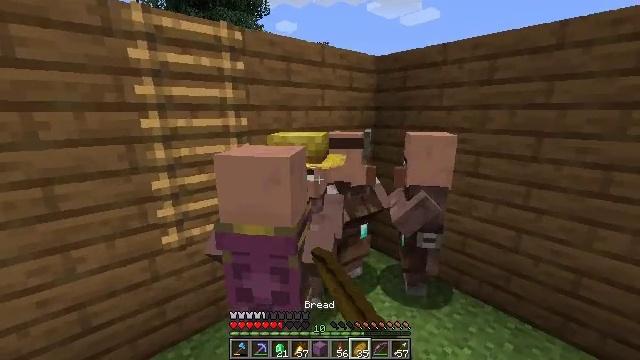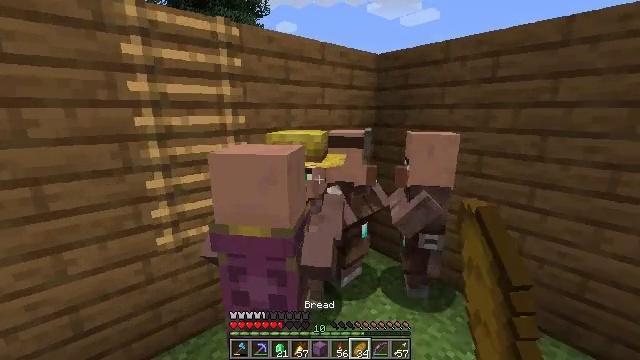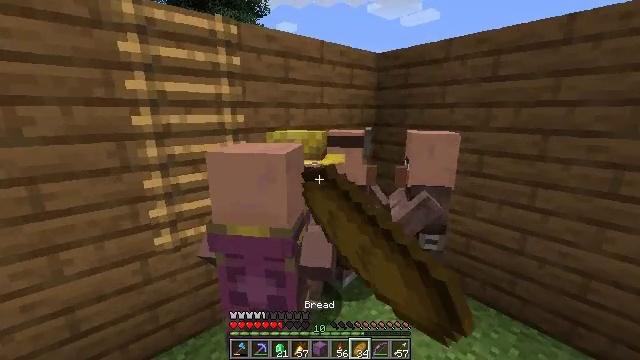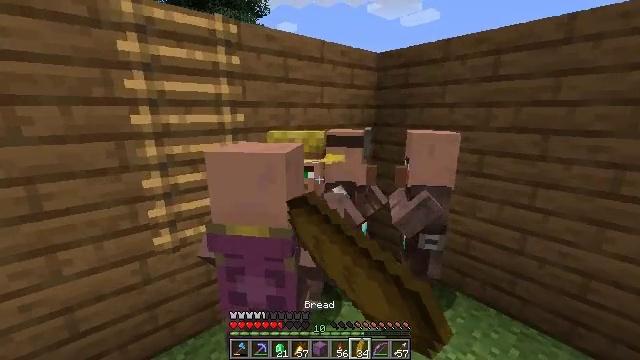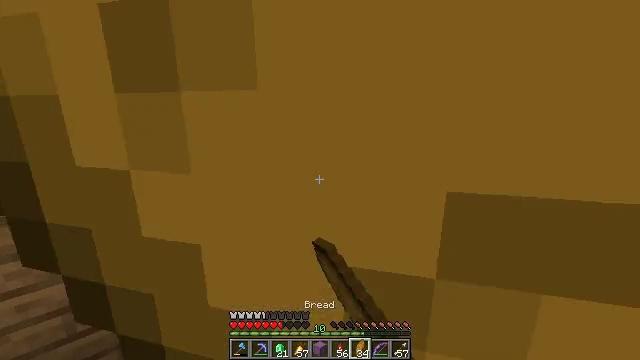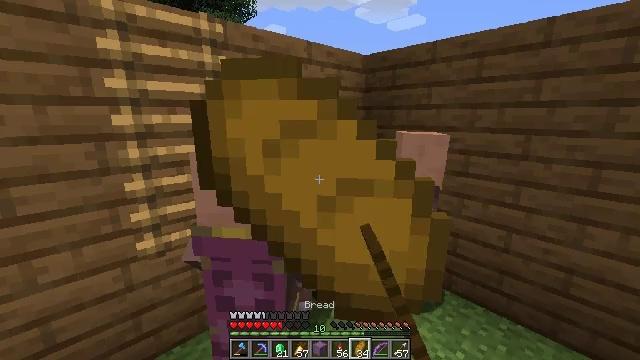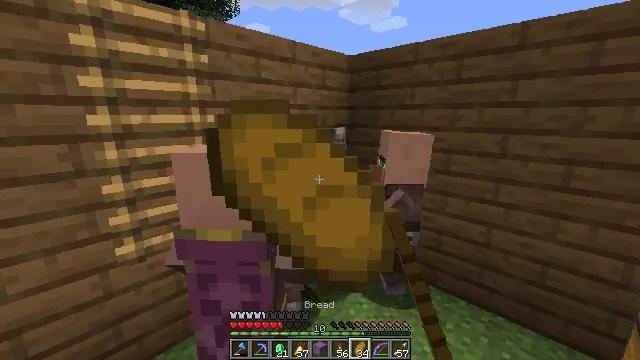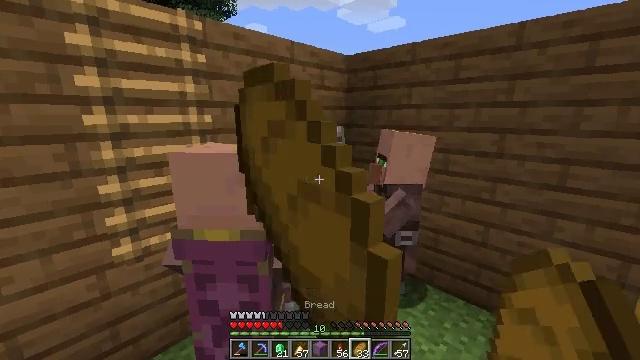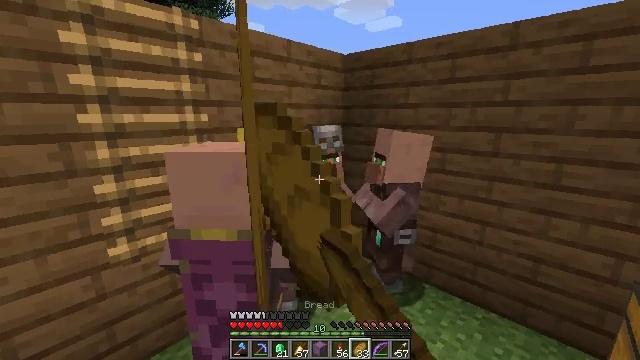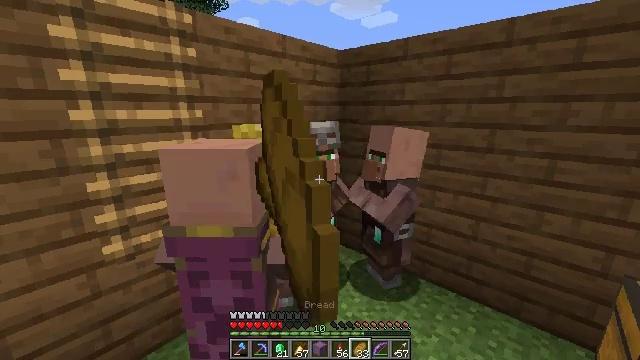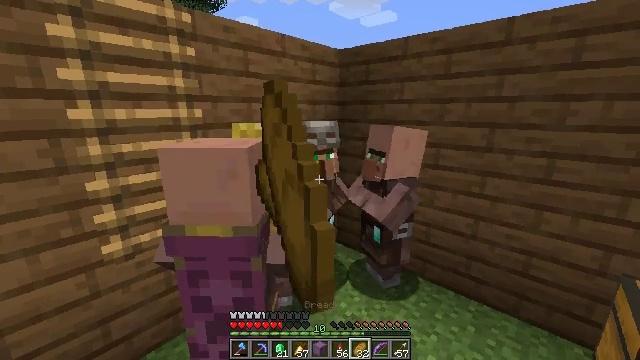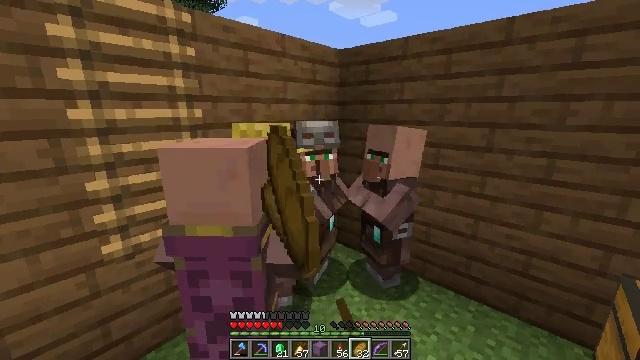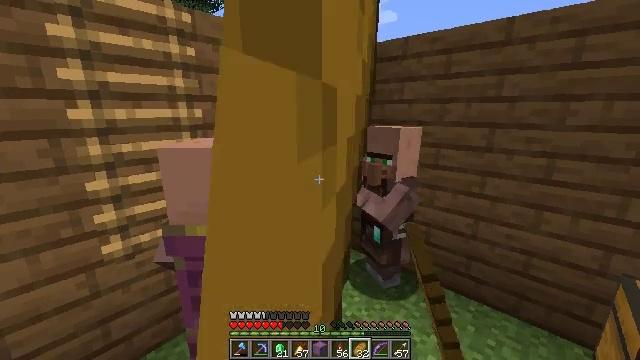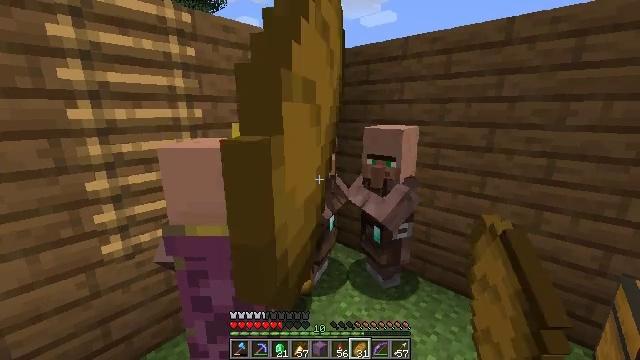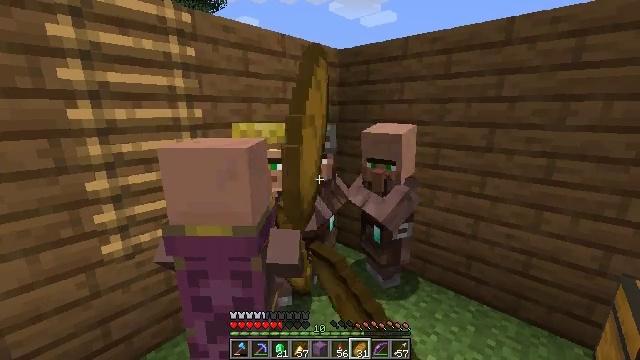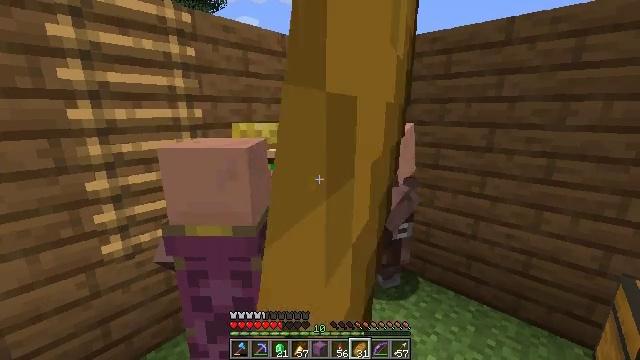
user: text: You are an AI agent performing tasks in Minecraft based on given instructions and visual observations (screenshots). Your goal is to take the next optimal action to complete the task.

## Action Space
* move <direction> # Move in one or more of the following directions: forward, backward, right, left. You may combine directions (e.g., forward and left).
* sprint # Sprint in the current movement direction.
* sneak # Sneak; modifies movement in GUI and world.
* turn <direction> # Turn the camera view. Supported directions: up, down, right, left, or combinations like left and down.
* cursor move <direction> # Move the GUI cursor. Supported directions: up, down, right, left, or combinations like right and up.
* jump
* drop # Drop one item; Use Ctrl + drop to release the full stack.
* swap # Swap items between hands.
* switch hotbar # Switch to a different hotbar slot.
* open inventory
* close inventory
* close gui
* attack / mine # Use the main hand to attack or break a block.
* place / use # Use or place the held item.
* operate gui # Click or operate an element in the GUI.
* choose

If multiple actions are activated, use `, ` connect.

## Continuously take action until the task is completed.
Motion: motion action
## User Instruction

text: Remove a bread from the inventory.
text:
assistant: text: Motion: drop
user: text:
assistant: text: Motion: no_op
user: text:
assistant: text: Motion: drop
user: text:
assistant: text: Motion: drop
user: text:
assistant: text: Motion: turn right, drop
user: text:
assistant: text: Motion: turn right
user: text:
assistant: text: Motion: drop
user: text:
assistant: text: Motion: drop
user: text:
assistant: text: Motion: no_op
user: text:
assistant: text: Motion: drop
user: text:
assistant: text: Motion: drop
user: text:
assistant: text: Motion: no_op
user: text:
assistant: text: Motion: drop
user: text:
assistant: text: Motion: drop
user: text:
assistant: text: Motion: no_op
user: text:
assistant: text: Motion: drop
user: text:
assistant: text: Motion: drop
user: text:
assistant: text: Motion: no_op
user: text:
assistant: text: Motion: drop
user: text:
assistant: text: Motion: drop
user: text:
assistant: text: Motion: turn right and down
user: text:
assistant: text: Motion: turn right and down
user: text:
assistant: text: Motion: turn right and down, drop
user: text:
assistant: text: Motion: drop
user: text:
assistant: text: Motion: no_op
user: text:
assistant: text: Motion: no_op
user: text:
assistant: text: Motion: no_op
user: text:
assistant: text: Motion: drop
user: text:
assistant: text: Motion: drop
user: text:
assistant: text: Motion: no_op